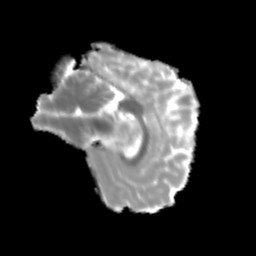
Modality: MD
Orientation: sagittal
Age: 25
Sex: female
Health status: healthy
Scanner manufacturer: siemens
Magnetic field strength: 3 T
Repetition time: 3.6 s
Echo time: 0.0964 s